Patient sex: M
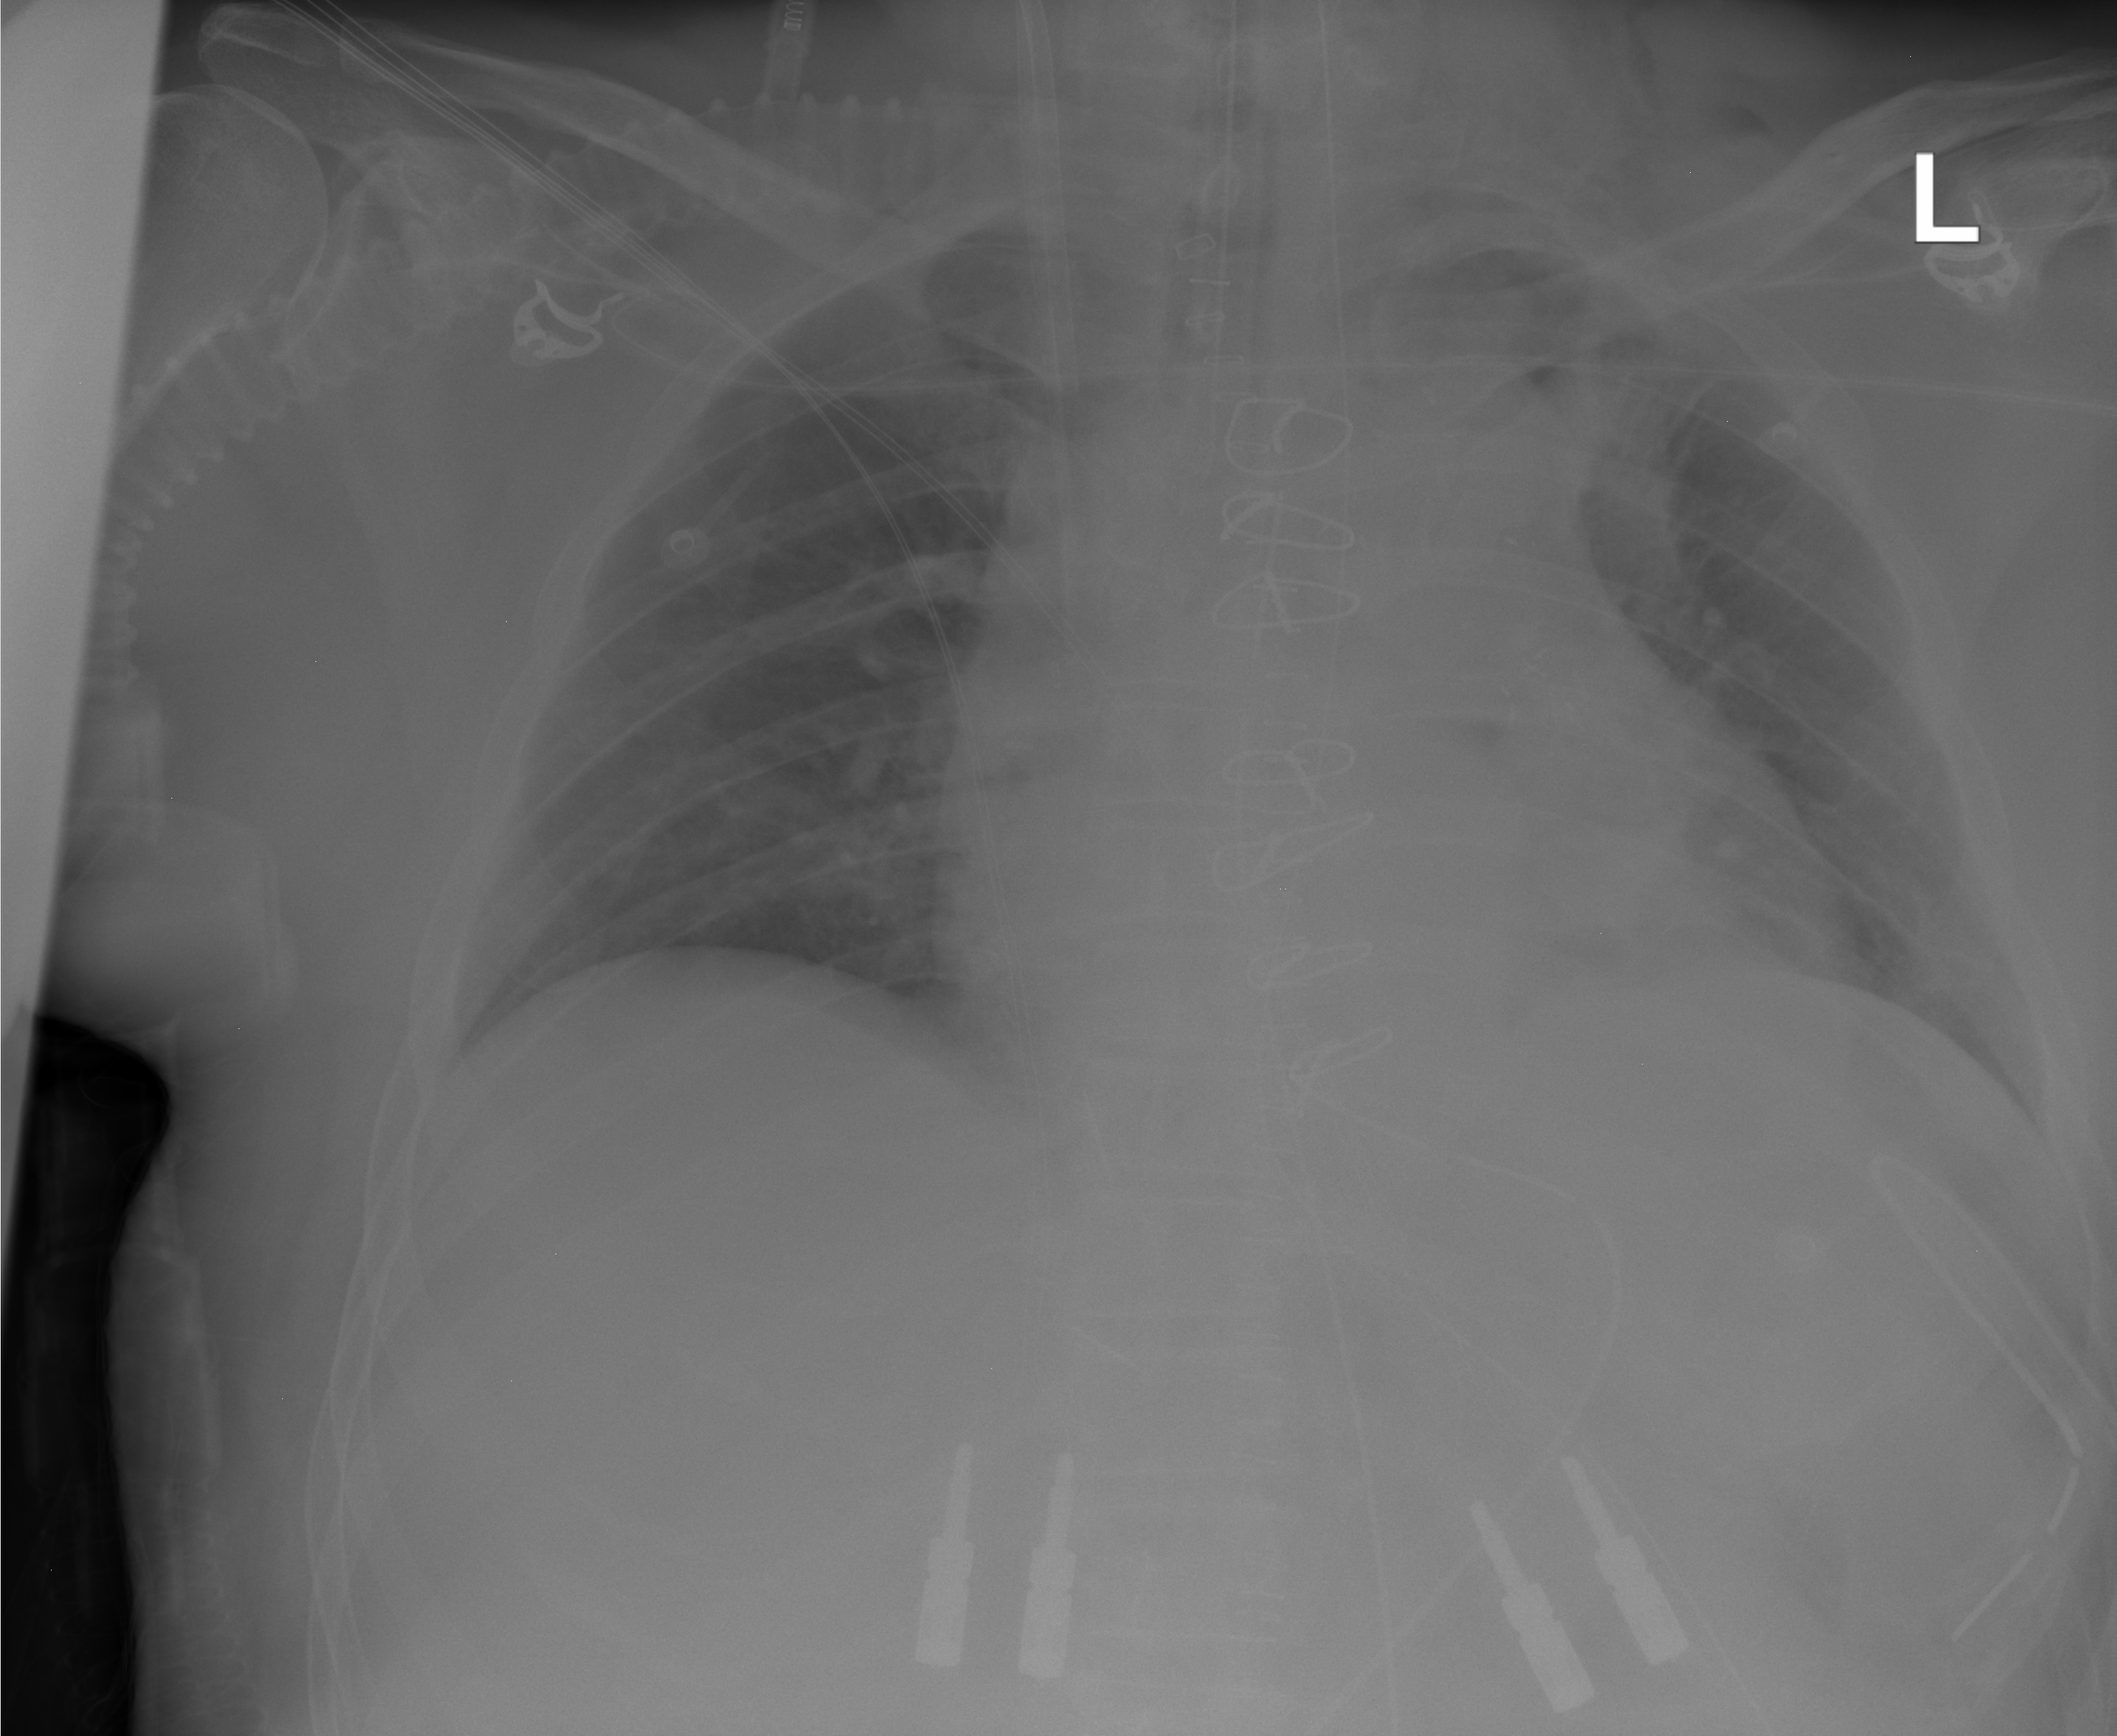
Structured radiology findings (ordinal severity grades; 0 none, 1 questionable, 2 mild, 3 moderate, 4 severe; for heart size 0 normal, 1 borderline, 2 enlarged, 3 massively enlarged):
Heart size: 2
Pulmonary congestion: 0
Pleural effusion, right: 0
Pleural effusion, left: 0
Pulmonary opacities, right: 0
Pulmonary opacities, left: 0
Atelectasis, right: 0
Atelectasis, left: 2